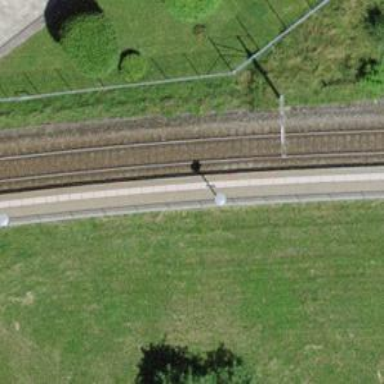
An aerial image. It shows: Railway track with contact line for electrification.